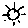
Label: sun